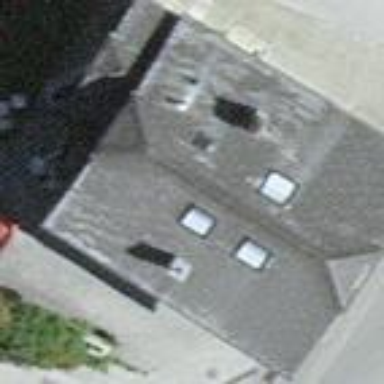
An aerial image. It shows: Simple and straightforward house.